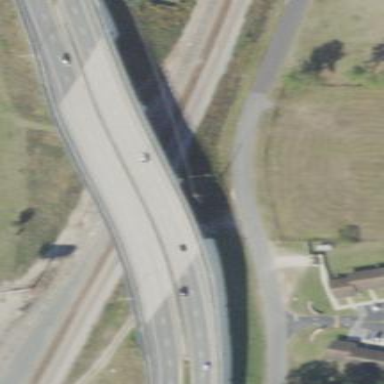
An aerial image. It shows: Man-made bridge.